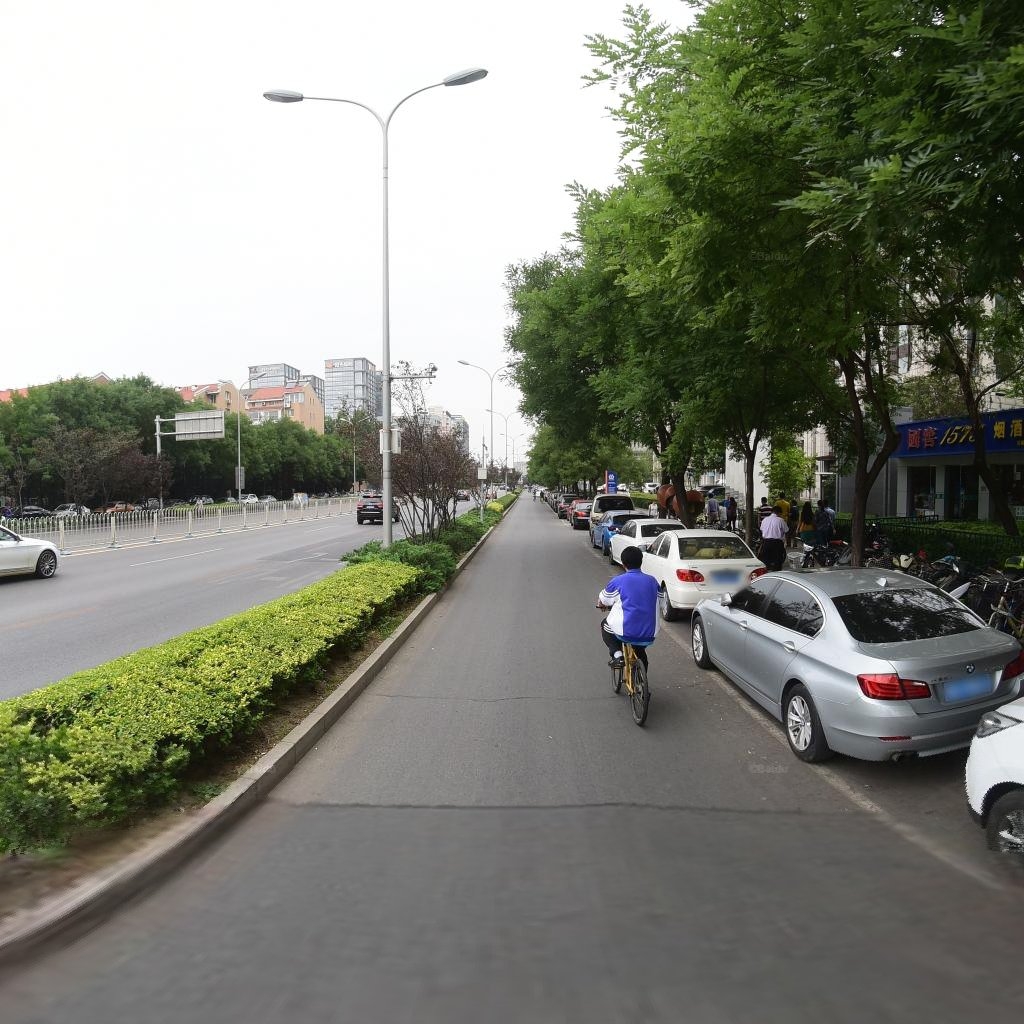
Region: Haidian
Road damage annotations: transverse crack